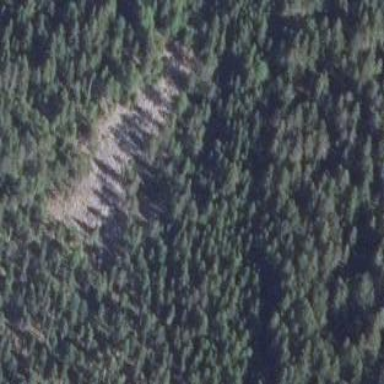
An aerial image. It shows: Natural scree.